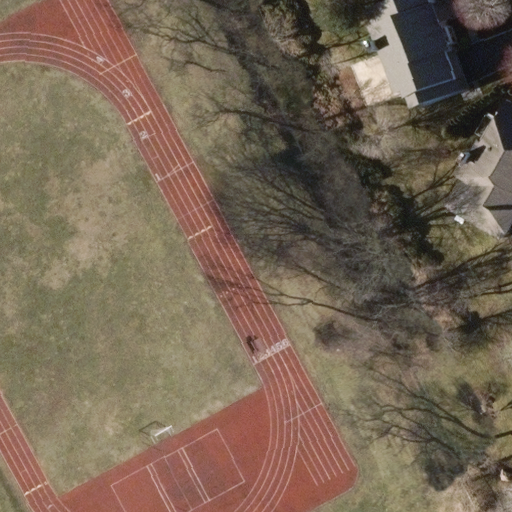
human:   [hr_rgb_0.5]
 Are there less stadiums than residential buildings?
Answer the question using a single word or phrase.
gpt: yes

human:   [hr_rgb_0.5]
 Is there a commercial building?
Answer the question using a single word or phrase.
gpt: no

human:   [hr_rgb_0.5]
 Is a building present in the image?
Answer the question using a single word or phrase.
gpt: yes

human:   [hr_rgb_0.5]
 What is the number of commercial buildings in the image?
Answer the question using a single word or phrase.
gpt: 0

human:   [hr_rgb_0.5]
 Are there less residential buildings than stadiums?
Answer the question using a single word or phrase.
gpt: no

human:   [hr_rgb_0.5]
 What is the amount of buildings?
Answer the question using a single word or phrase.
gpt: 2

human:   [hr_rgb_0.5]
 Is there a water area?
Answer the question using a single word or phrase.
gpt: no

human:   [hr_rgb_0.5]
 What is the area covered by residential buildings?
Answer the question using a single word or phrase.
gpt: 473m2

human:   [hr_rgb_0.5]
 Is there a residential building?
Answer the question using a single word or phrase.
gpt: yes

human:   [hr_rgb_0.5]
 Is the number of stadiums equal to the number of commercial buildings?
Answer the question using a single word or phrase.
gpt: no

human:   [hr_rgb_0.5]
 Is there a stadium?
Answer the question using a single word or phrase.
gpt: yes

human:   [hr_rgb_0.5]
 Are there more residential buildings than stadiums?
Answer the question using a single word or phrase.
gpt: yes

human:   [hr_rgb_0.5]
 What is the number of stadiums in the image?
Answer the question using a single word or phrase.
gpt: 1

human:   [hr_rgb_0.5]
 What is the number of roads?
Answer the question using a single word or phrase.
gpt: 0

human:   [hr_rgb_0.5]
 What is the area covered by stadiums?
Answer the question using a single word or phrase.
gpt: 536m2

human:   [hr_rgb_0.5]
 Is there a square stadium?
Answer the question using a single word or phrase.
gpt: no

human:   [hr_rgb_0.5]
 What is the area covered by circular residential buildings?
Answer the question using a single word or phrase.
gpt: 0m2

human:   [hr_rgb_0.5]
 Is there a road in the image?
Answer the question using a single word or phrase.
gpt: no

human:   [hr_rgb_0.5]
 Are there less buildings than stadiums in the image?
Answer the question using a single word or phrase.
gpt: no

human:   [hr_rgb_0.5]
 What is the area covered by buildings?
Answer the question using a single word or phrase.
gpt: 473m2

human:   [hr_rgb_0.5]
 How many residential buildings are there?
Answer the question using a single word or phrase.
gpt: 2

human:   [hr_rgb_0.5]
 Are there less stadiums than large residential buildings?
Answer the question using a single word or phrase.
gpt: no

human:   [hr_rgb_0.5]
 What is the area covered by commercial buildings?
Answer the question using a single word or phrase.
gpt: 0m2

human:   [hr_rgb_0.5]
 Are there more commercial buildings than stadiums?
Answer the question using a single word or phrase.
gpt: no

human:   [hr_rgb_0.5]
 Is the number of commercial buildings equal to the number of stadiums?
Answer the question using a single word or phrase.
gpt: no

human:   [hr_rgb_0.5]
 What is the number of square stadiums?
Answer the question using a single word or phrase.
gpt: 0

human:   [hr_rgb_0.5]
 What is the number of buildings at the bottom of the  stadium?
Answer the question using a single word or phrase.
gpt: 0

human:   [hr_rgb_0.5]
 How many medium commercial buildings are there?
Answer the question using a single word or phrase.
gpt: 0

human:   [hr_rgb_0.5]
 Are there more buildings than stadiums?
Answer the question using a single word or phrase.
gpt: yes

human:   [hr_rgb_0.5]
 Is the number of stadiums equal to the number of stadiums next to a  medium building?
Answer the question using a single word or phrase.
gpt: yes

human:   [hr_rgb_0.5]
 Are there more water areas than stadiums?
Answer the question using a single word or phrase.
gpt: no

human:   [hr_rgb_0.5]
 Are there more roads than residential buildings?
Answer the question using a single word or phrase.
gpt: no

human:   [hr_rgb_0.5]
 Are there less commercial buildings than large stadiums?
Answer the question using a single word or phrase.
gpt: yes

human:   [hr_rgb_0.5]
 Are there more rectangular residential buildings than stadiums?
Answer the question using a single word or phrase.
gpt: no

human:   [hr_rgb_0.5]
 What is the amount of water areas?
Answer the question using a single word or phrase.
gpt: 0

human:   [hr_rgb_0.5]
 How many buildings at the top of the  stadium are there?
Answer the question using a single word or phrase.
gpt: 2

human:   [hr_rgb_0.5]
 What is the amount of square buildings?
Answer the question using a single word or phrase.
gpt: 0

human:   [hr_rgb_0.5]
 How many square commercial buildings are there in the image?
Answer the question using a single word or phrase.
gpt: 0

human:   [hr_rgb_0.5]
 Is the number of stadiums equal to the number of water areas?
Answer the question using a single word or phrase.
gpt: no

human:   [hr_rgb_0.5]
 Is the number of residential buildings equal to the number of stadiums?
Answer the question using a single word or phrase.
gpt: no

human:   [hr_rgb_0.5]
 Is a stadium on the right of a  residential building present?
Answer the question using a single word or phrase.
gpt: no

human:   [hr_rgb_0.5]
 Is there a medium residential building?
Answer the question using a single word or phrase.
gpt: yes

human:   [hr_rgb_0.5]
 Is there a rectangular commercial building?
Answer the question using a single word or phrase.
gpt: no

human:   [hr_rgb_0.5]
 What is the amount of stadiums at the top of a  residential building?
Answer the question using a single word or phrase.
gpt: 0

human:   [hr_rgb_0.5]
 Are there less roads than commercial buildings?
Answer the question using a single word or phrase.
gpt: no

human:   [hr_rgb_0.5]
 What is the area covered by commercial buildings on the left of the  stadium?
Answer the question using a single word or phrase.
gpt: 0m2

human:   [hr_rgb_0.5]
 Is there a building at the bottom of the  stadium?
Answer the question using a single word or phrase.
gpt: no

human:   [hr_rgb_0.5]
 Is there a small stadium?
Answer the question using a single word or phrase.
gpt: no

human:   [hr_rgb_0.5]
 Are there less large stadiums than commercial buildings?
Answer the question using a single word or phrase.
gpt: no

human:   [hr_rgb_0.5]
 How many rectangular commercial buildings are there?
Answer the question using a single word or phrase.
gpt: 0

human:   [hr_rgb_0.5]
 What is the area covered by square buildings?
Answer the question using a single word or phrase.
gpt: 0m2

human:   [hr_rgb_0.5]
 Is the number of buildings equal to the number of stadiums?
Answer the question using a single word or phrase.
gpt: no

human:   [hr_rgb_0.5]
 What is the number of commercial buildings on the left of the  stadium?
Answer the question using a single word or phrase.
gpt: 0

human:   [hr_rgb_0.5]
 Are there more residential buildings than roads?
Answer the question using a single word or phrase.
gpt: yes

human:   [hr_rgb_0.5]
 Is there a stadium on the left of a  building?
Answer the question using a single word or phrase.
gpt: yes

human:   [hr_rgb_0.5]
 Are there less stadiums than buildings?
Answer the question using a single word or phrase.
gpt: yes

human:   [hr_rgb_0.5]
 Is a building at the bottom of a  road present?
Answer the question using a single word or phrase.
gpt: no

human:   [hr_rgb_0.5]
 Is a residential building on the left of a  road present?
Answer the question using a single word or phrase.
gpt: no

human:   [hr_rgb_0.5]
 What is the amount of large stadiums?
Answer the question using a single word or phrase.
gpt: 1

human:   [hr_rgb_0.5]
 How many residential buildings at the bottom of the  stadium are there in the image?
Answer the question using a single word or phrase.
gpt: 0

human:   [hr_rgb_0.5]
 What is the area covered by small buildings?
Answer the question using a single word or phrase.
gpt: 0m2

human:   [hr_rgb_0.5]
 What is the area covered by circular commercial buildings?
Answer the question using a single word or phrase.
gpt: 0m2

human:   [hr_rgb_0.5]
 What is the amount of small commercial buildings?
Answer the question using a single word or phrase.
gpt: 0

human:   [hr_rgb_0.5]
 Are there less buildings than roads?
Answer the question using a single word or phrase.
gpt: no